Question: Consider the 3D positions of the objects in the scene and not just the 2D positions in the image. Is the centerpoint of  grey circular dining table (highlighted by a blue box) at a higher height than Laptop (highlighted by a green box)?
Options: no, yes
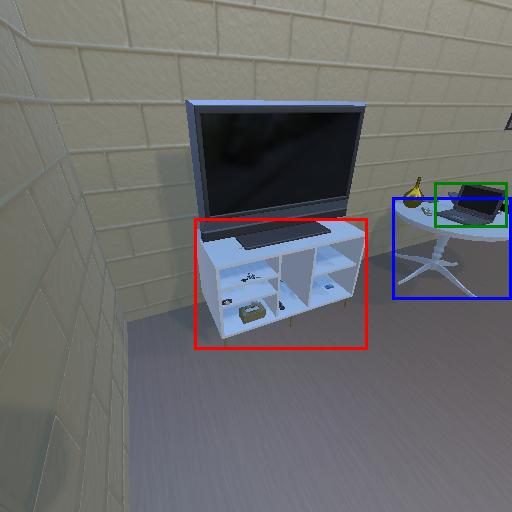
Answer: no